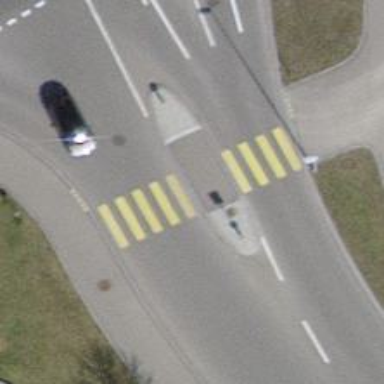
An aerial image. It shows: Asphalt path with crossing.